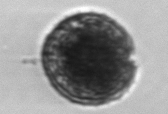
Label: Alexandrium_catenella